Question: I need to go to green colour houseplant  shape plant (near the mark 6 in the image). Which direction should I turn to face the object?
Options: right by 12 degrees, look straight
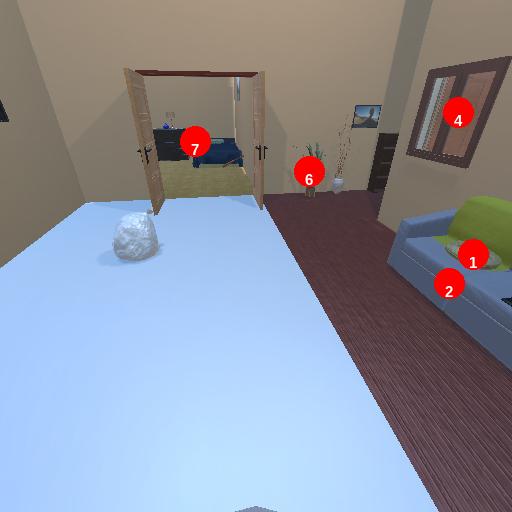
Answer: right by 12 degrees